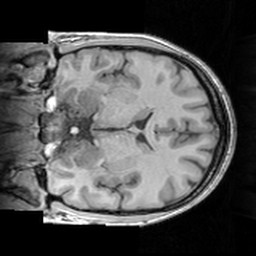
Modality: T1w
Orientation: coronal
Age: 23
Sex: female
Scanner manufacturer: siemens
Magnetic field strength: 3 T
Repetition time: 1.63 s
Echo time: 0.00311 s